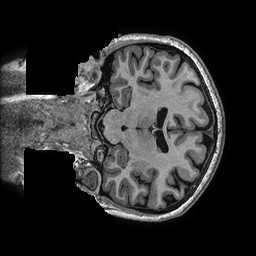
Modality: T1w
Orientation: coronal
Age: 22
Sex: female
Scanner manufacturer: ge
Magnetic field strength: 3 T
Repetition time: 0.006952 s
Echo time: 0.00292 s